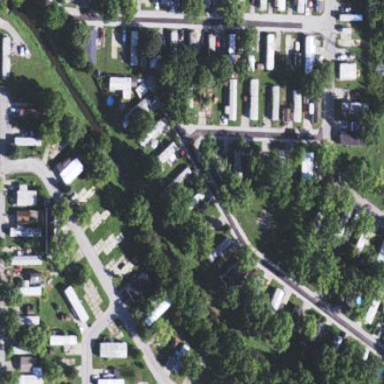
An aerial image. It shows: Residential neighbourhood with trailer park.